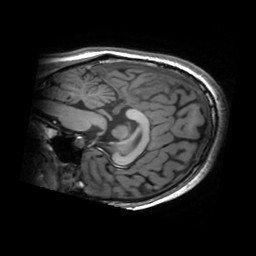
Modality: T1w
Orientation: sagittal
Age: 26
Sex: female
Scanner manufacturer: ge
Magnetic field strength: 3 T
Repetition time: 0.00598 s
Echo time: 0.001972 s